Question: I am writing a program to analyze microscopy images. I have an edge mapping of an image that looks like this:

The program I have written draws bounding boxes around circular shapes, but when the contours are not closed (like in the image above) it struggles and the resulting bounding box can include multiple circles.
So given this image, is there a way to differentiate between the two circular (or ovular) bodies, so the bounding boxes accurately enclose each shape?
(The image is an example of a bounding box incorrectly drawn around multiple circles)
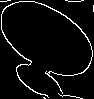
Answer: If all/most your error cases look like the above one, i.e. with bounding boxes that should be further subdivided, you could try to use robustified fitting of ellipses to the edge points.